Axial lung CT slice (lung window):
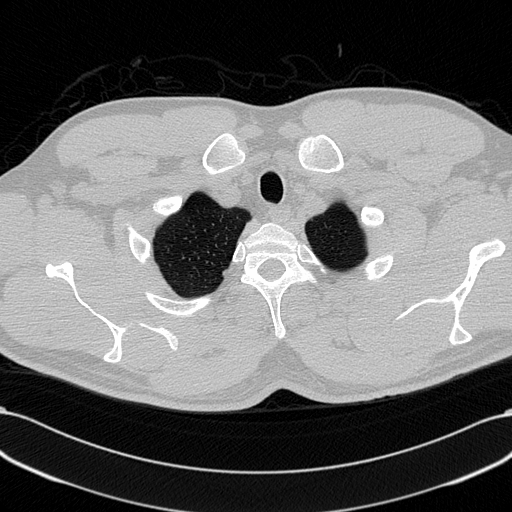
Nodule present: no